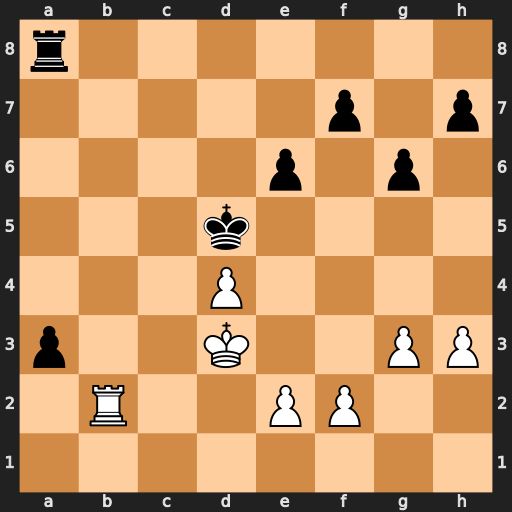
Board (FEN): r7/5p1p/4p1p1/3k4/3P4/p2K2PP/1R2PP2/8
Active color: w
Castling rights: -
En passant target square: -
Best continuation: Rb6 f5 f3 a2 e4+ fxe4+ fxe4#